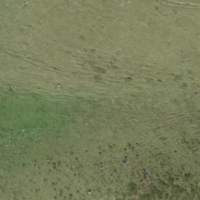
EUNIS habitat code: 23
Species observed at this site:
Cardamine pratensis